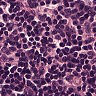
Metastatic tissue present: no